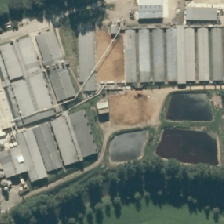
Land cover: urban_build_up